Question: I am having a problem with getting a correct interrupt from IR sensor. Actually there are 2 problems:
- -
The schematic looks as follows (just the receiver):
The code is written in C and compiled in GCC, I am using AVR Atmega644:
'''
sei();
/* Enable interrupts. */
EIMSK &= ~((1 << INT1) | (1 << INT0));
EICRA |= ((1 << ISC11) | (1 << ISC10) | (1 << ISC01) | (1 << ISC00)); /* Trigger on rising edge */
EIFR |= ((1 << INTF1) | (1 << INTF0));
EIMSK |= ((1 << INT1) | (1 << INT0));
DDRD &= ~((1 << PD2) | (1 << PD3));
PORTD |= ((1 << PD2) | (1 << PD3));
'''
For the ISR's I use: 'ISR(INT0_vect)' and 'ISR(INT1_vect)'
The idea behind this should be as follows:
- - - - -
Based on my calculations the time to charge a capacitor from 0V to 3.41V is from 1-10ms (depends on R1), so this is the time the beam should be broken to generate an interrupt. And the time to discarge a capacitor from 4.9V to 3.41 is ~ 1ms (the comparator output goes LOW), and to 0.2V ~7ms.
Thank you for your help!
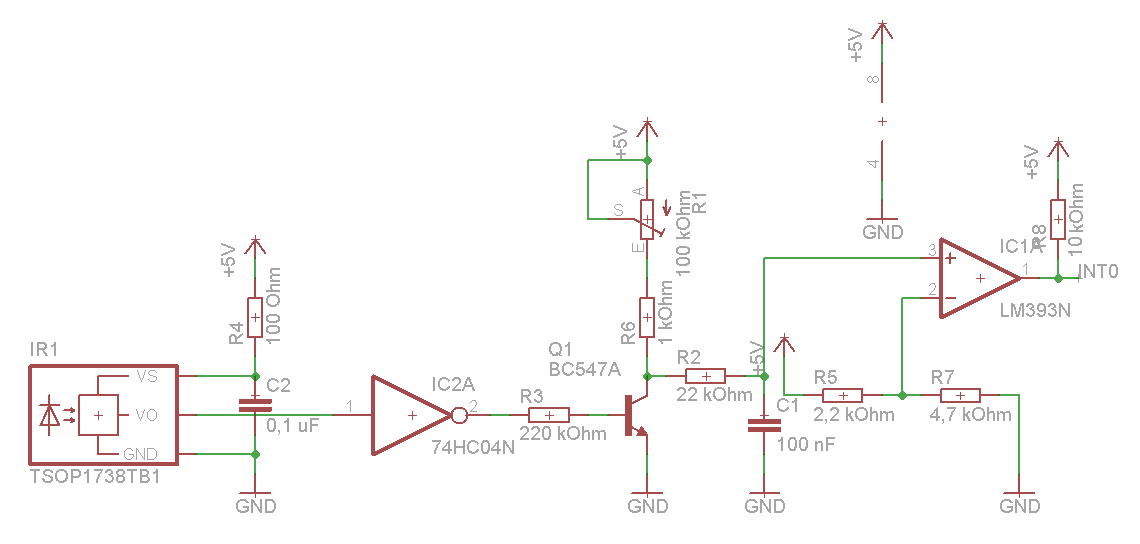
Answer: I think that you need to substitute your "comparator" with a "comparator with hysteresis". When your capacitor is at 3.4 V the comparator will oscillate between LOW and HIGH because you have 3.4 V and noises and the voltage can be 3.36 and after 3.45 and 3.38.
You can read it <URL>